Brain MRI, t1w sequence, axial 2D slice.
Patient: age 28, sex F, weight 95 kg, height 1.95 m
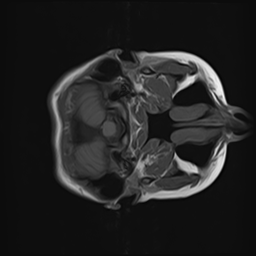